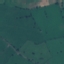
Land use / land cover: Pasture